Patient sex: M
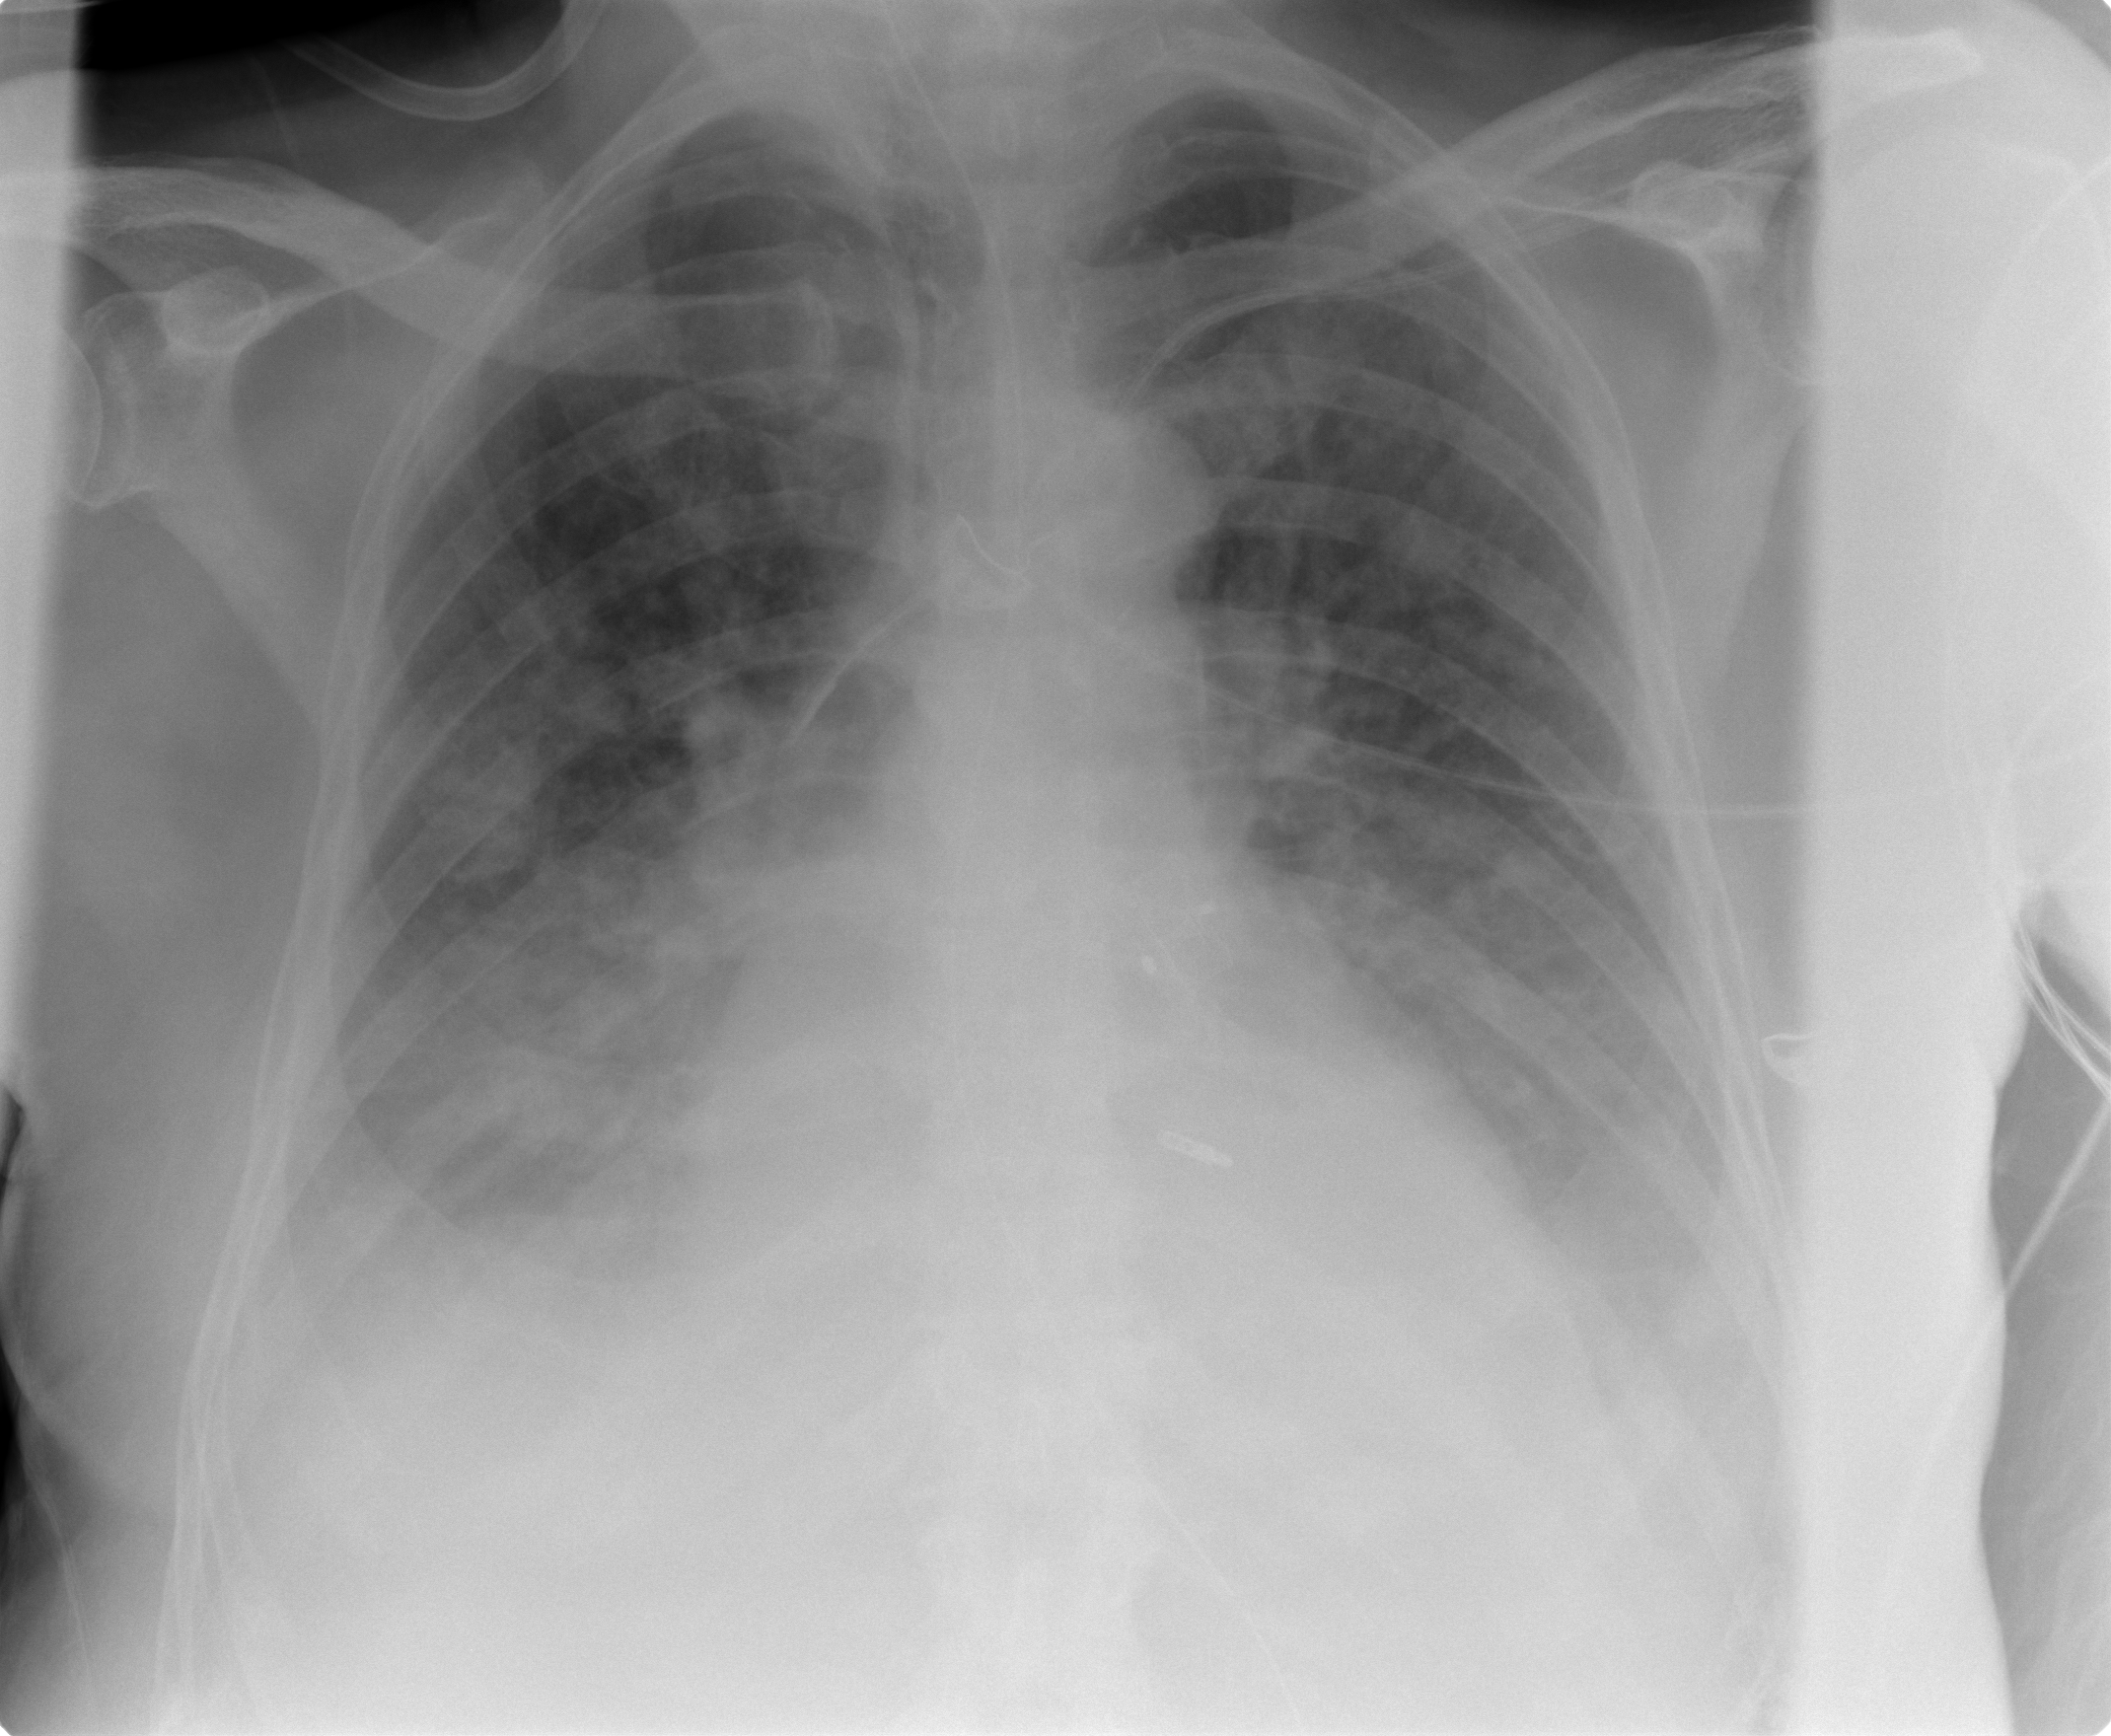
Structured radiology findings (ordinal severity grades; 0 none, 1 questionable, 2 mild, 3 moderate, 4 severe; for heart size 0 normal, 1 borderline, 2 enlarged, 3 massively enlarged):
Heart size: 2
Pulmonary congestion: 2
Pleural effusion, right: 2
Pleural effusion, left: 2
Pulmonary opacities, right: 2
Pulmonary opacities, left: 2
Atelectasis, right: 2
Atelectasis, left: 2